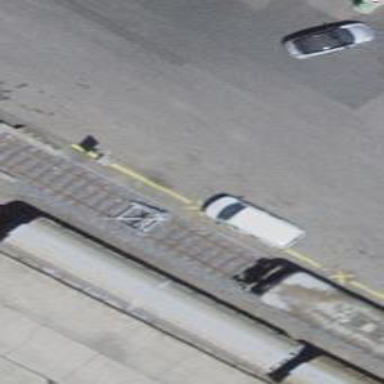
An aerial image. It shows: Railway buffer stop.